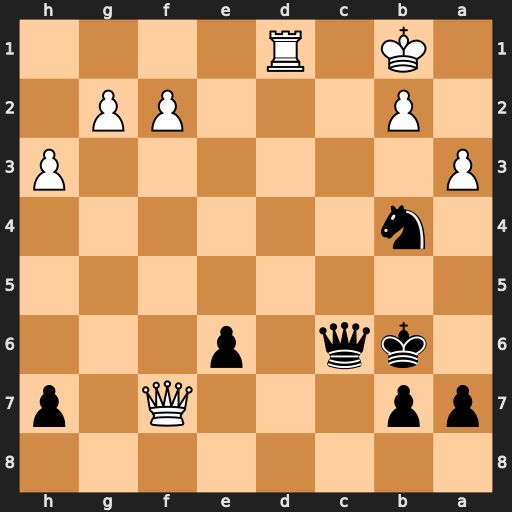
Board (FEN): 8/pp3Q1p/1kq1p3/8/1n6/P6P/1P3PP1/1K1R4
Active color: b
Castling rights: -
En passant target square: -
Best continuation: Qc2+ Ka1 Qxd1#